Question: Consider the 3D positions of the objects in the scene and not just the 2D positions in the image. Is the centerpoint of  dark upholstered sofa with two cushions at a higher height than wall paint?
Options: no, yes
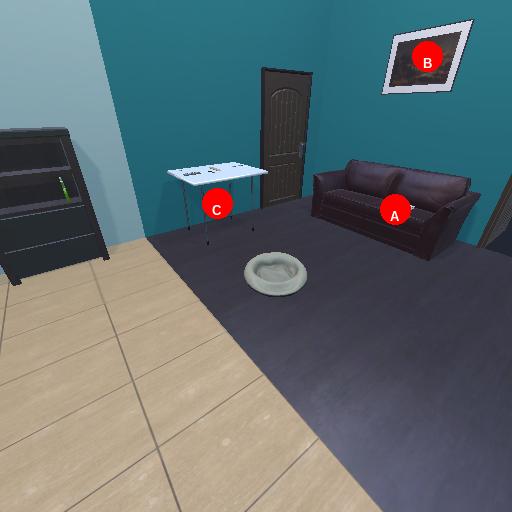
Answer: no